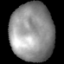
Tissue: lung
Cell type: Epithelial cells
Senescence score: 0.2408
Nuclear area (px): 2467
Mean DAPI intensity: 143.769